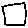
Label: square